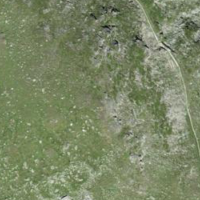
EUNIS habitat code: 26
Species observed at this site:
Empetrum nigrum